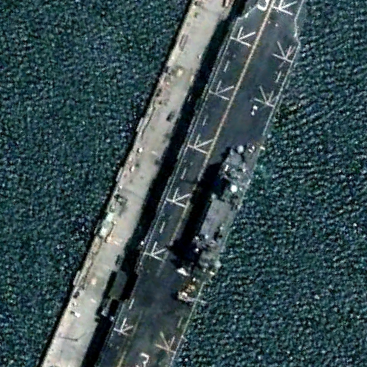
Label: assault